Question: I recently upgraded a project from Swagger API 1.2 to 2.0 (or, speaking in Swagger-core terms, from 1.3 to 1.5). Because of their excellent <URL>, I managed to do that in a very short time and almost without a hitch. The only thing that is bugging me is the lack of support for the '@Api' annotation's 'description' value. The endpoints were meticulously documented - up to and including the top-level API endpoints - but their descriptions ceased to be showed in the UI:

Notice that something's missing?
Some research (meaning, reading the source code) yielded that the same 'description's are now obsolete, making room for fancier '@Tag' annotations. But I couldn't find information on how to apply them so the descriptions would still be in each endpoint class.
Using just Dropwizard, is there a way to programmatically make this happen in Swagger 1.5?
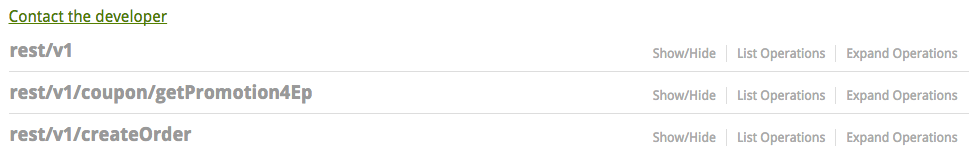
Answer: I managed to eventually solve the issue by understanding a couple of concepts:
1. API endpoints (that usually have the @Api annotation) are grouped by Tag, not by resource. This can make, for example, an operation be listed under more than one category. Tags can, but not have to, be derived from the value attribute of the @Api annotation - the one that usually starts with a slash. This makes the grouping, and hence the UI, behave almost the same when migrating, but also caused me the confusion of not realizing the description attribute is ignored - something must be reading that, right?
2. Tags are first-class citizens in Swagger's specs (see here). They are extensible and can have descriptions, as mentioned in this comment.
3. One can add tags or enhance existing ones by programmatically apply the @Tag annotation to any resource discoverable by Swagger. Just pick a resource and list the desired descriptions there - but be sure to have them in only one place. Lucky for me, I happen to have an abstract class all the resources extend. So it was possible for me to write the descriptions in the most natural place, given the circumstances: import io.swagger.annotations.Contact;
import io.swagger.annotations.Info;
import io.swagger.annotations.SwaggerDefinition;
import io.swagger.annotations.Tag;
and then @SwaggerDefinition(
info = @Info(
title = "My API",
version = "0.1",
contact = @Contact(name = "Me", email = "me@myself.com")
),
tags = {
@Tag(
name = "pets", description = "Manage pets"
), @Tag(
name = "search", description= "Search pets"
), ...
}
)
public class BaseResource {
...
}
Voila! The old-new descriptions can be exhibited after compiling and firing up the UI, just like one can see at the aforementioned <URL>. Achievement unlocked.
To really seal the deal, one can now delete '@Api''s 'description' attribute from your resources, as the description is inferred from the '@Tag' specifications.